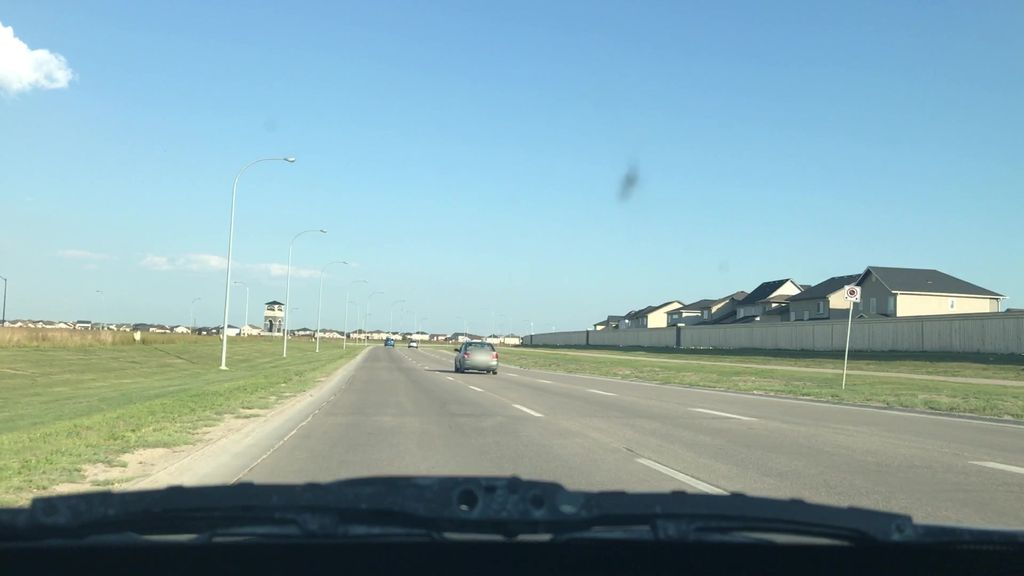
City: winnipeg